Brain MRI, t2w sequence, axial 2D slice.
Patient: age 34, sex M, weight 95 kg, height 1.95 m
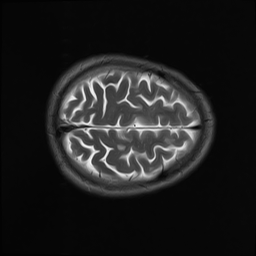